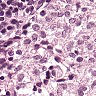
Metastatic tissue present: no